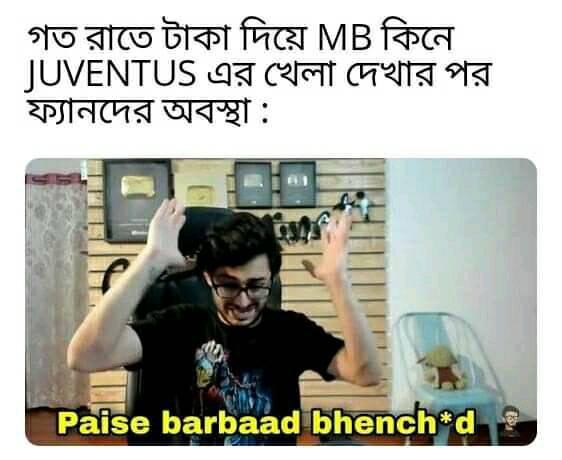
Caption: গত রাতে টাকা দিয়ে MB কিনে JUVENTUS এর খেলা দেখার পর ফ্যানদের অবস্থাঃ   Paise barbaad bhench*d
Label: non-hate